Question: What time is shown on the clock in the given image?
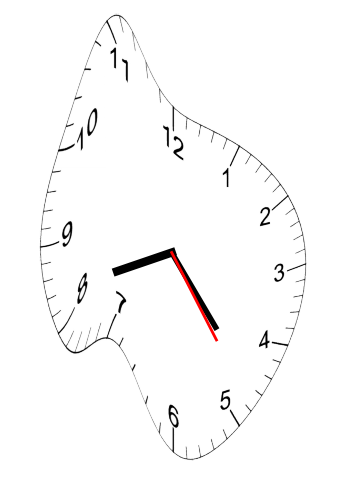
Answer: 08:23:24